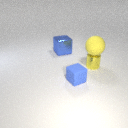
small blue rubber cube to the left of small yellow metal cylinder